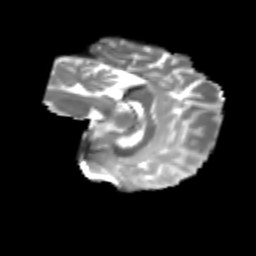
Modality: T2w
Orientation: sagittal
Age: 21
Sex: female
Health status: healthy